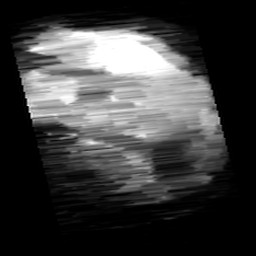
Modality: minIP
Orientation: sagittal
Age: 11
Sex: male
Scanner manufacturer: siemens
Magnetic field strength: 3 T
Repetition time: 0.027 s
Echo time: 0.02 s